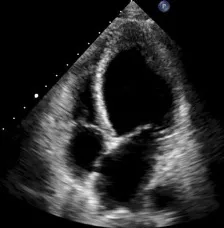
Transthoracic echocardiography performed at day one, showing a severely reduced left ventricular ejection fraction (24%) with basal and midventricular segments akinesia, and preserved apical contraction. There was no significant valvulopathy and right ventricular function was normal. Systole.
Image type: radiology (ultrasound)